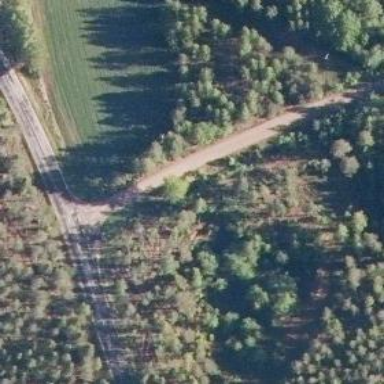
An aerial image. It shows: Tertiary road.